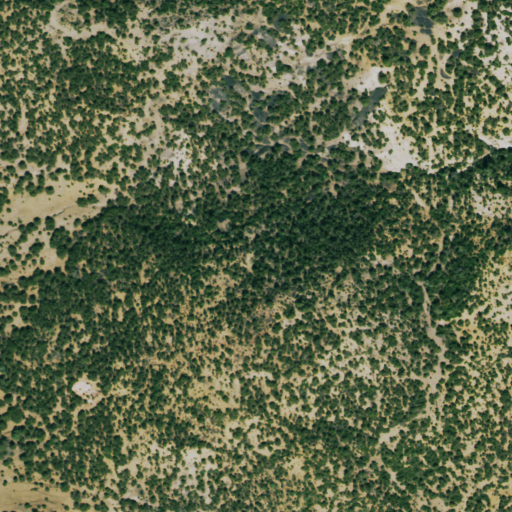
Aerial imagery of mountain in Colorado named Bunker Hill containing evergreen forest and shrub